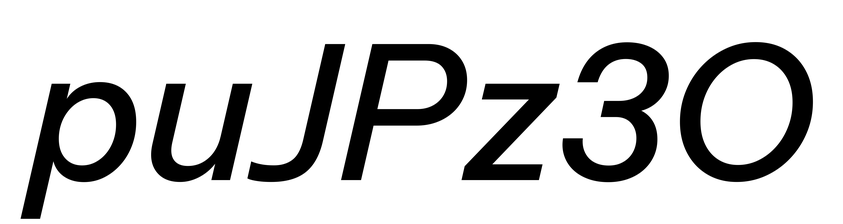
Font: InstrumentSans-Italic_Medium_Italic